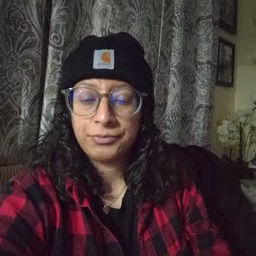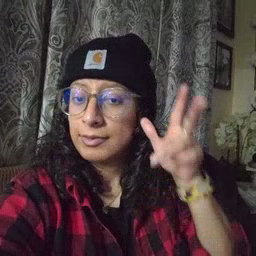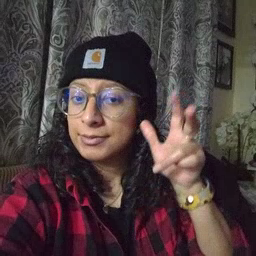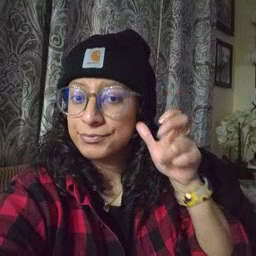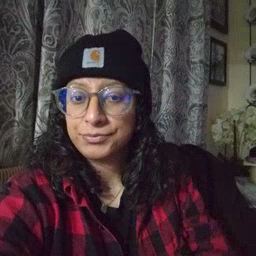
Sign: hear